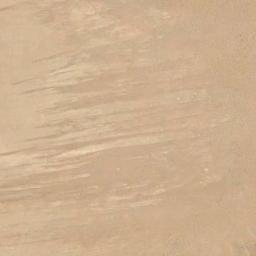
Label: desert